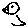
Label: bird